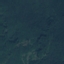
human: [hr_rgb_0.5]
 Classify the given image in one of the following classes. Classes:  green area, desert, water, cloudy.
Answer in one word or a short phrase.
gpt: green area